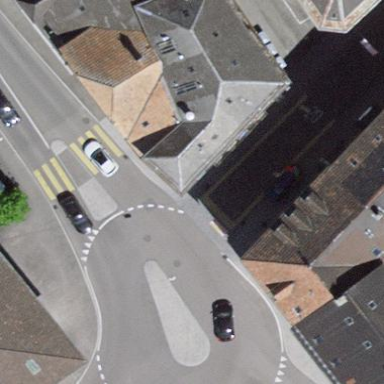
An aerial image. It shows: Secondary road with asphalt surface leading to roundabout.